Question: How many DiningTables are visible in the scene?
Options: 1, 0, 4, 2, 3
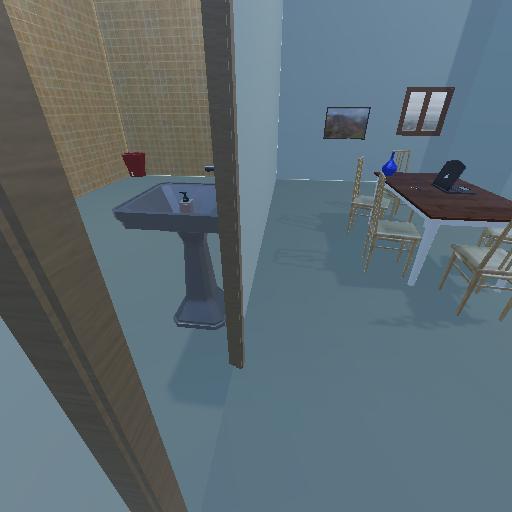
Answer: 1